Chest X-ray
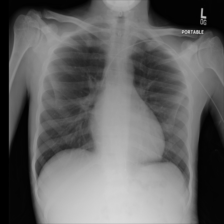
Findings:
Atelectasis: negative
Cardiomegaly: negative
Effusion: negative
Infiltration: negative
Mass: negative
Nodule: negative
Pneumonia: negative
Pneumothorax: negative
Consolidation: negative
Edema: negative
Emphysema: negative
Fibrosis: negative
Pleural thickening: negative
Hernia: negative